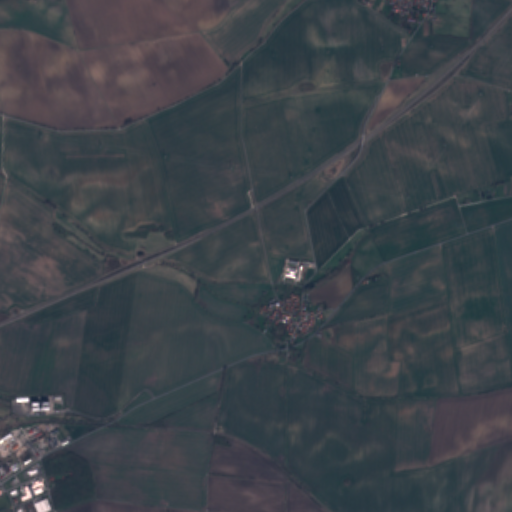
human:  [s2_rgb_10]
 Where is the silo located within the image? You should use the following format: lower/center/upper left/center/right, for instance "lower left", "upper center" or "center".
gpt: The silo is located in the lower left of the image.
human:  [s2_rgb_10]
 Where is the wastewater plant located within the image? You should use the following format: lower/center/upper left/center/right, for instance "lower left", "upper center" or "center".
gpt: The wastewater plant is located in the center right of the image.
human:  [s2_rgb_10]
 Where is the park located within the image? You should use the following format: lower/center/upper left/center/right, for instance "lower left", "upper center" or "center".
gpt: There is no park in the image.